Question: Take this Code for example
'''
#backgroundimage {
background: url("https://www.solidbackgrounds.com/images/640x480/640x480-aero-solid-color-background.jpg");
height: 50px
}
#container {
background-color: #4C4C4C;
opacity: 0.5;
}
#text {
color: #ffffff;
opacity: 1;
}
'''
'''
<div id="backgroundimage">
<div id="container">
<p id="text">
Some text here
</p>
</div>
</div>
'''
I want to make the text color white while keeping the background image and container opacity intact.

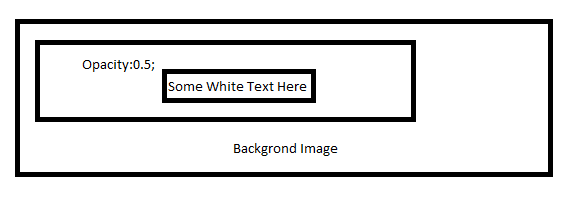
Answer: Have a look at the following example. Instead of 'opacity' use 'rgba'.
According to <URL>:
> opacity applies to the element as a whole, including its contents, even though the value is not inherited by child elements. Thus, the element and its children all have the same opacity relative to the element's background, even if they have different opacities relative to one another.
'''
#backgroundimage {
background: url("https://www.solidbackgrounds.com/images/640x480/640x480-aero-solid-color-background.jpg");
height: 500px
}
#container {
background-color: rgba(76,76,76,.5);
}
#text {
color: #ffffff;
}
'''
'''
<div id="backgroundimage">
<div id="container">
<p id="text">
Some text here
</p>
</div>
</div>
'''